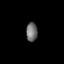
Tissue: lung
Cell type: Fibroblasts
Senescence score: 0.5857
Nuclear area (px): 213
Mean DAPI intensity: 109.291